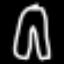
Label: pants